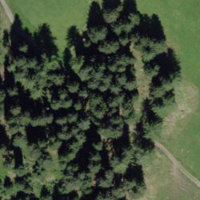
EUNIS habitat code: 43
Species observed at this site:
Stellaria nemorum